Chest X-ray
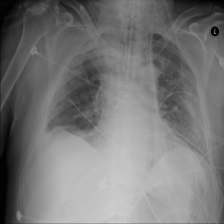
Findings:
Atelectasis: negative
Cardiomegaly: negative
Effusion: negative
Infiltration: negative
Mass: negative
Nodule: negative
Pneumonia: negative
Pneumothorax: negative
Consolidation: negative
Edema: negative
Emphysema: negative
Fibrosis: negative
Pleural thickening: negative
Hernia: negative